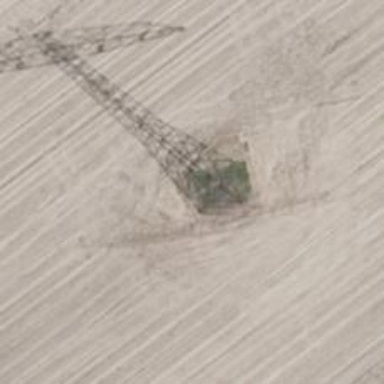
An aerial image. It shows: Historic power tower mast.